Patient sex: M
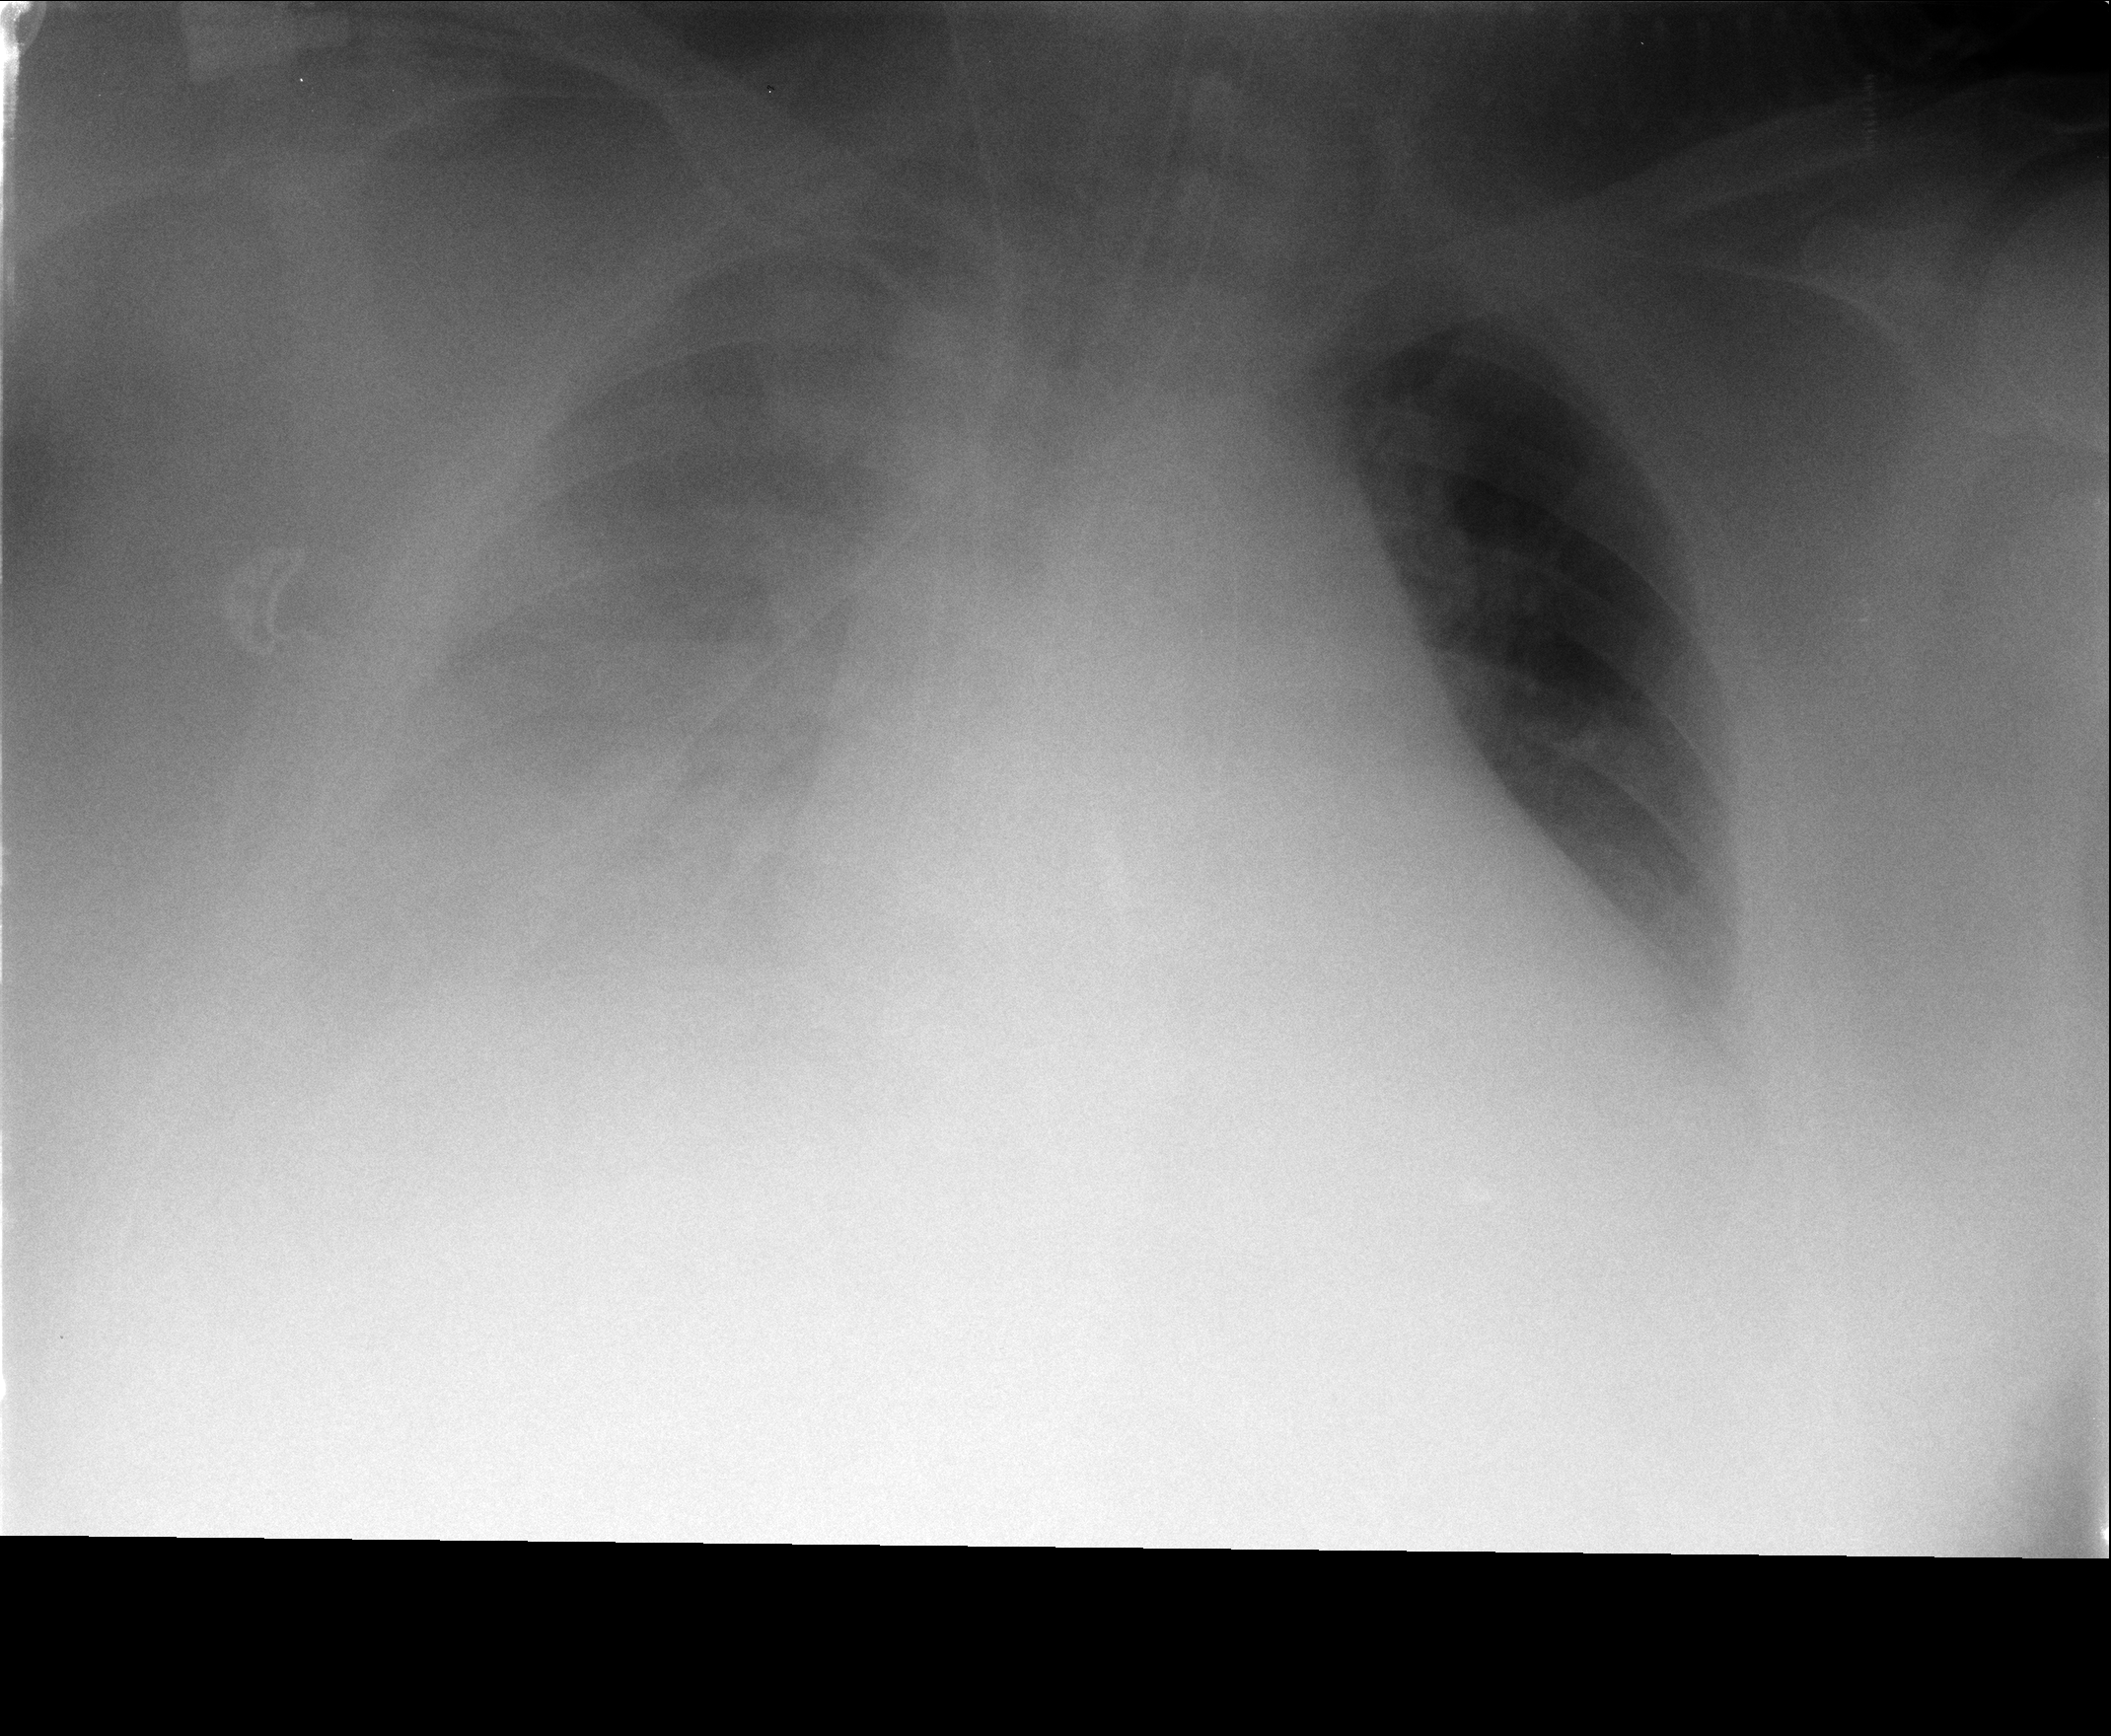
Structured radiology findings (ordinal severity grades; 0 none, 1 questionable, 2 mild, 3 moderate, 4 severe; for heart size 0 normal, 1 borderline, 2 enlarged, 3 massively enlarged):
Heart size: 2
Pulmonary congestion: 0
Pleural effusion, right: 2
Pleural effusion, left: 0
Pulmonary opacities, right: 1
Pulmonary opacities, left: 0
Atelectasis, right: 3
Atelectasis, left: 0